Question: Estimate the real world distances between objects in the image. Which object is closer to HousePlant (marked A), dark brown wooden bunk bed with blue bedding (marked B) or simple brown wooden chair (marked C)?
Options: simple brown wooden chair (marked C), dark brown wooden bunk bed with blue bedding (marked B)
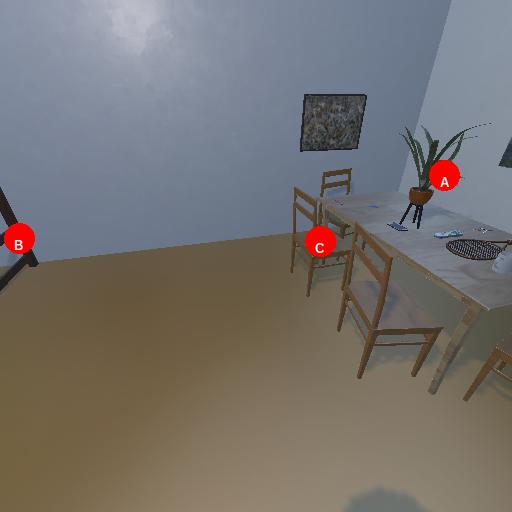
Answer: simple brown wooden chair (marked C)